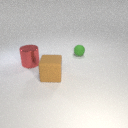
large brown rubber cube in front of small green rubber sphere